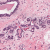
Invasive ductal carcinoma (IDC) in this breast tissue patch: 0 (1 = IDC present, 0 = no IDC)